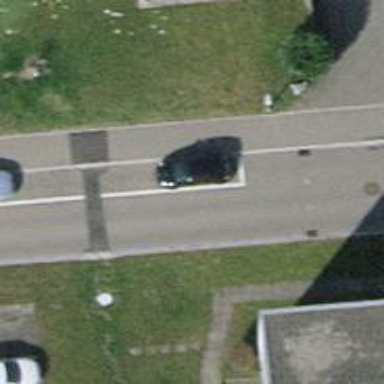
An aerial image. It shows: Residential road with parallel parking lane on the left side. The road surface is asphalt.